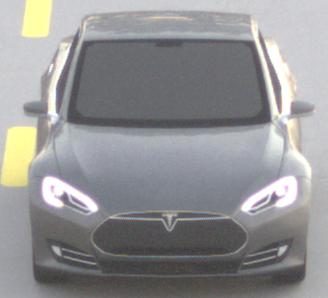
Make: Tesla
Model: Model S 60
Detailed model: Model S
Model produced from: 2013/10
Model produced until: 2014/10
Doors: 5
Color: gray
Road condition: dry road
Daytime: sunrise or sunset
Contrast: low contrast